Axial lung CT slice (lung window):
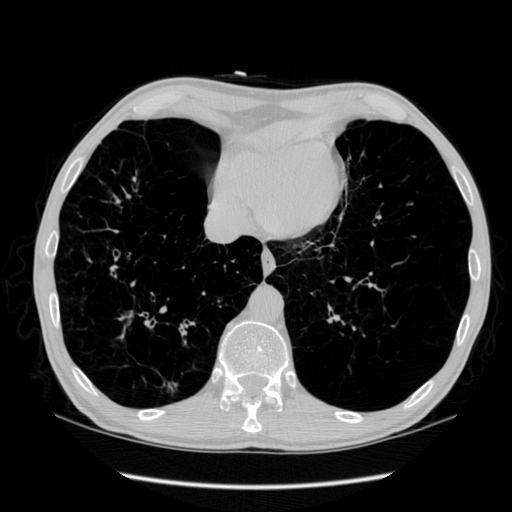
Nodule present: no